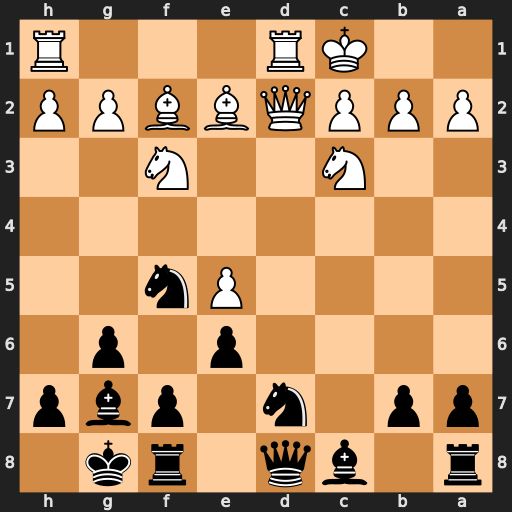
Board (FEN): r1bq1rk1/pp1n1pbp/4p1p1/4Pn2/8/2N2N2/PPPQBBPP/2KR3R
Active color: b
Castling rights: -
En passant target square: -
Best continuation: Bh6 g4 Bxd2+